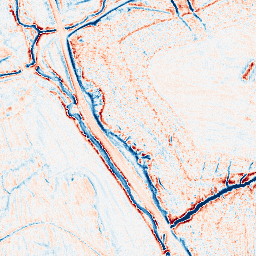
Category: classical
Decomposition family: gaussian
Decomposition parameters: sigma: 2
Upsampling method: fft_zeropad
Upsampling parameters: scale: 8
Upsampling scale: 8